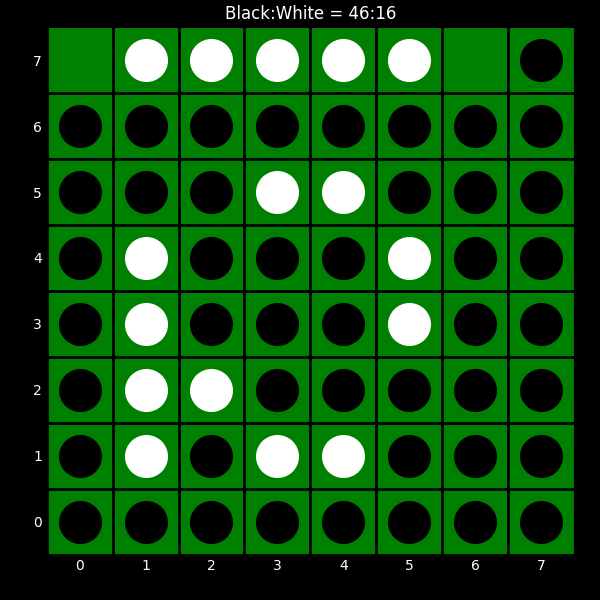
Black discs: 46
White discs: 16